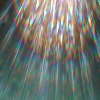
Label: sunburn